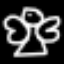
Label: angel